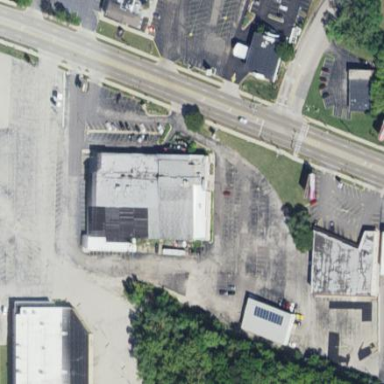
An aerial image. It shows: Commercial building used for commercial purposes.